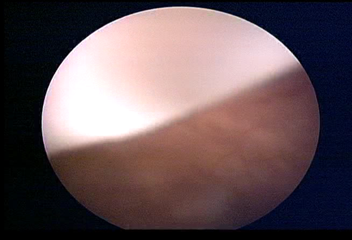
Modality: WLC
Class: Normal mucosa
Bladder cancer association: No